Question: I'm having an issue with android screens for certain emulators. I get the following:

This happens only with certain emulators settings and specifically on samsung galaxy 2 devices.
Thanks,
Chris.
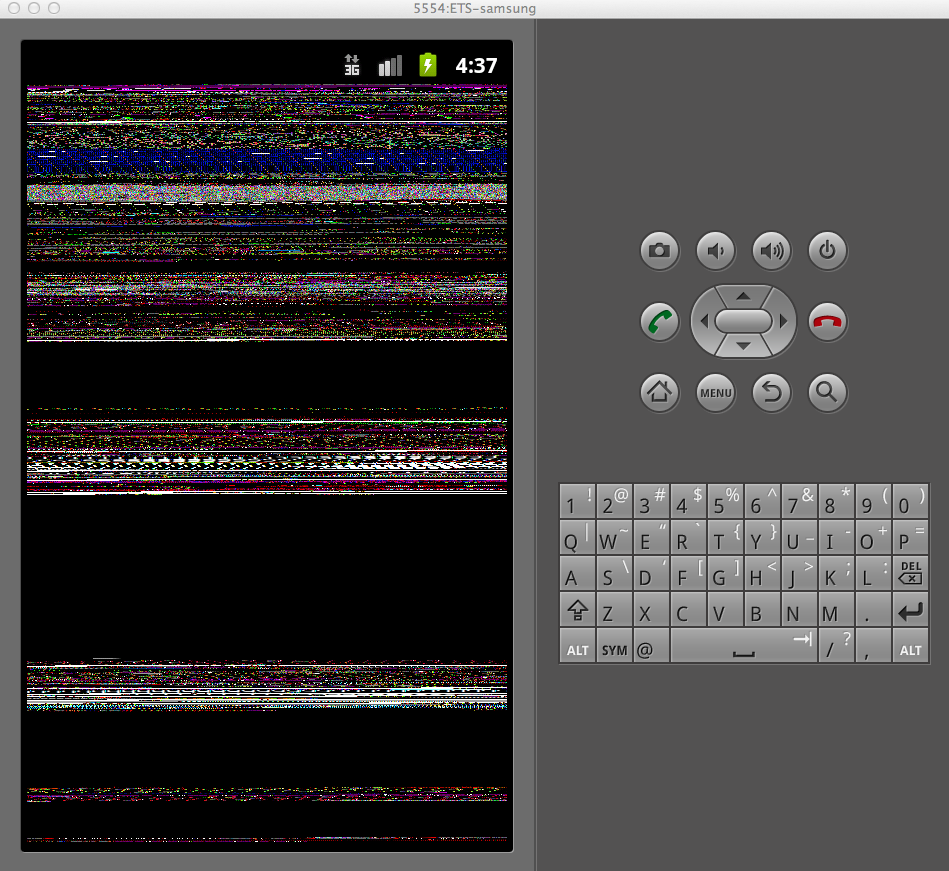
Answer: I had the same problem on Android 2.x devices (only) when I've added this code to my abstract base activity. I'm using this code to disable screenshots of my app in the Android 4.0 Recent apps list.
Finally I've found that this code works safely at least on Android 4.x devices. So my solution to this issue was to check if I'm running on Android 4.0 or later:
'''
if (android.os.Build.VERSION.SDK_INT >= android.os.Build.VERSION_CODES.ICE_CREAM_SANDWICH) {
getWindow().setFlags(LayoutParams.FLAG_SECURE, LayoutParams.FLAG_SECURE);
}
'''